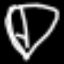
Label: diamond